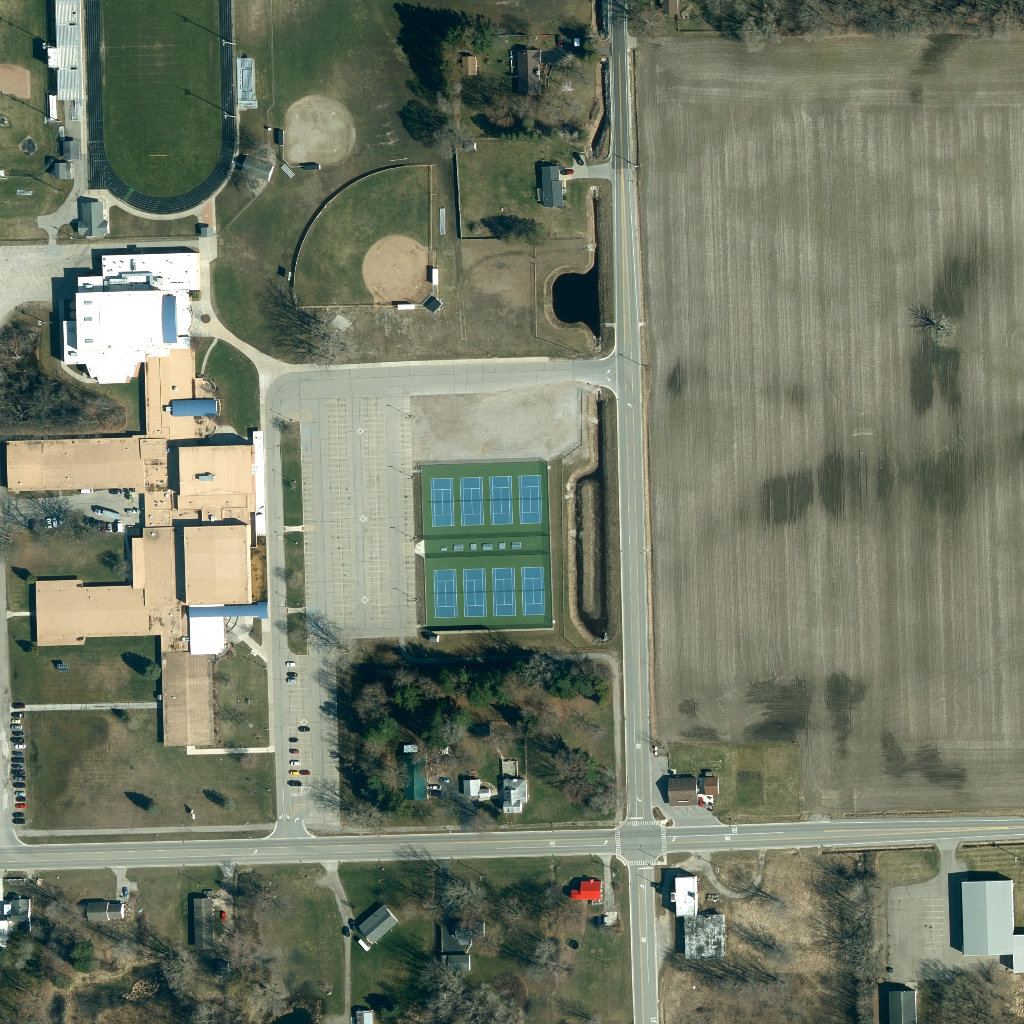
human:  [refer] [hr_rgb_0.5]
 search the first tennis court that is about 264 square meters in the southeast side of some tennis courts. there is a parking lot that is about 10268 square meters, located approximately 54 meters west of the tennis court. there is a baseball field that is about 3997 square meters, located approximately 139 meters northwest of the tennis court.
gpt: <box>[[51, 55, 53, 59, 0]]</box>

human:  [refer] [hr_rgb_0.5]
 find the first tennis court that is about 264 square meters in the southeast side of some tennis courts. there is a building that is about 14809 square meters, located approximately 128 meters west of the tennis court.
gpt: <box>[[51, 55, 53, 59, 0]]</box>